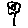
Label: flower